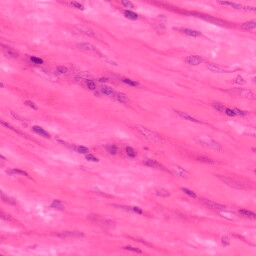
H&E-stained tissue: Colon